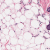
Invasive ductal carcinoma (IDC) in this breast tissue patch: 0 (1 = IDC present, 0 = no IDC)